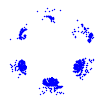
Particle: pion